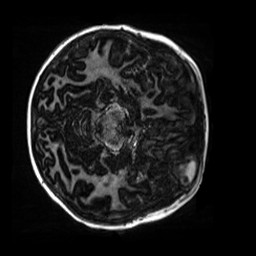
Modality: MP2RAGE
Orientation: axial
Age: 9
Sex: female
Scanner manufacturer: siemens
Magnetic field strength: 3 T
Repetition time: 4 s
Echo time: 0.00303 s